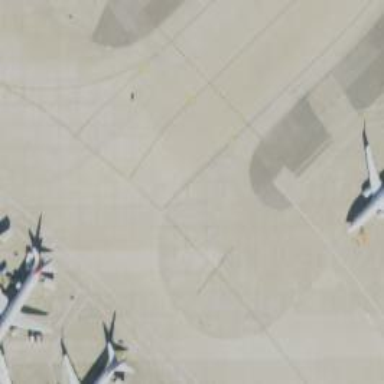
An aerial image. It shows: Image of taxiway at airport.